Question: I have the generated link to the ISSUU's PDF:
<URL>
then, I want to load that URL content into a DIV:
'''
$("#inner").load('http://issuu.com/press/docs/2008-12?mode=window&printButtonEnabled=false&shareButtonEnabled=false&searchButtonEnabled=false&backgroundColor=%23222222');
'''
the server returns 200 status (OK) but, the FireBug marks that request red:

and nothing shows inside that DIV. Why ?
## Edit
It also fails if I change the request to Post:
'''
$.post('http://issuu.com/press/docs/2008-12?mode=window&printButtonEnabled=false&shareButtonEnabled=false&searchButtonEnabled=false&backgroundColor=%23222222',{},
function(res){ $("#inner").html(res);});
'''
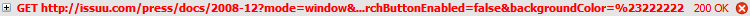
Answer: Browsers won't allow cross-domain AJAX calls.
You could use an iframe?